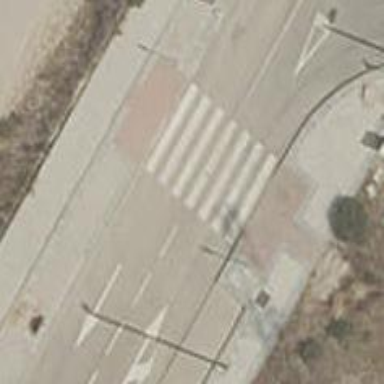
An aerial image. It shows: Uncontrolled zebra crossing on the road.